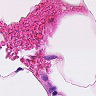
Metastatic tissue present: no